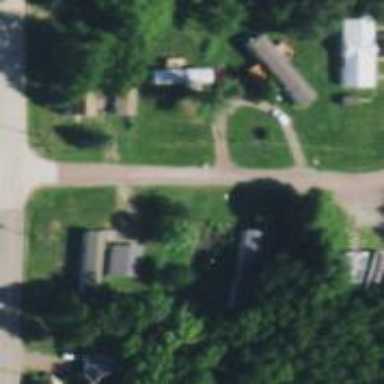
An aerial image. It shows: Alleyway designated as service road.